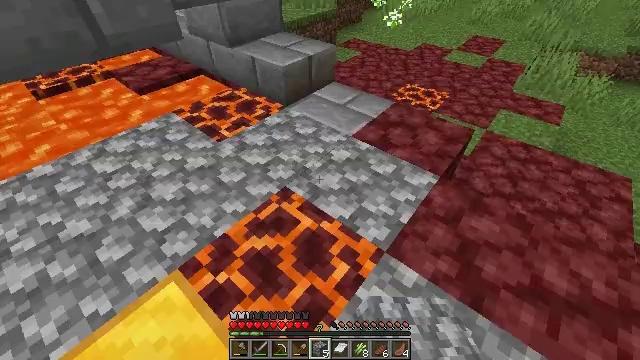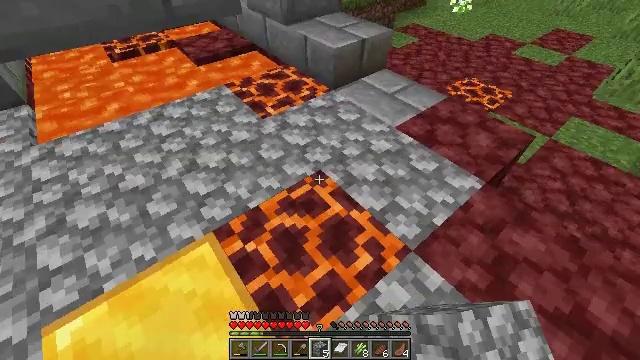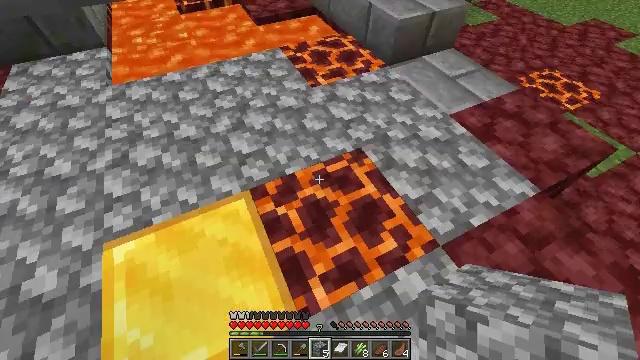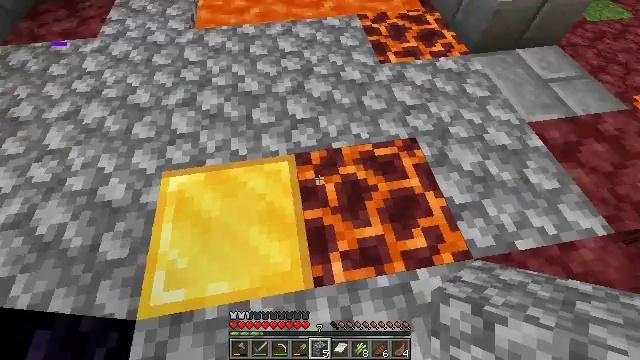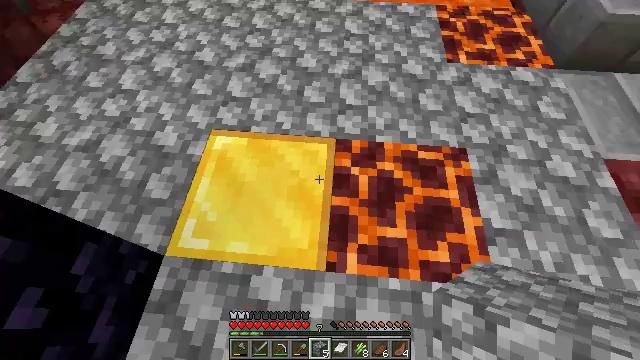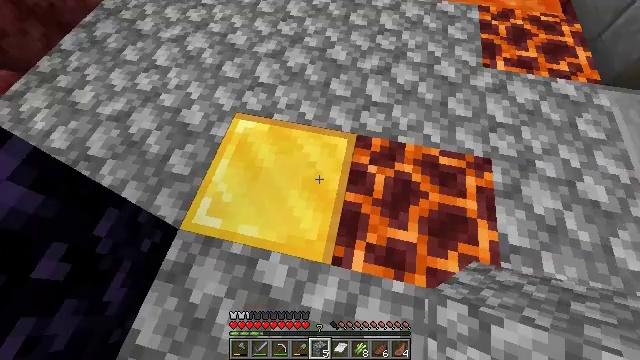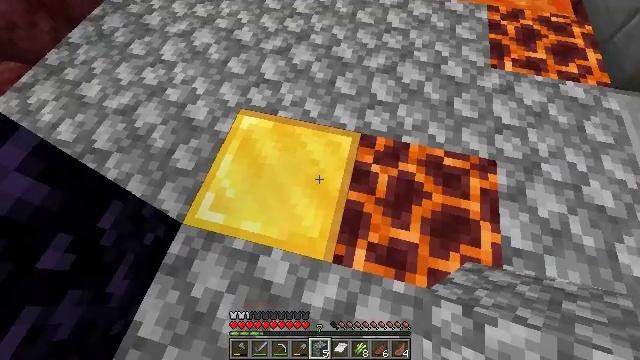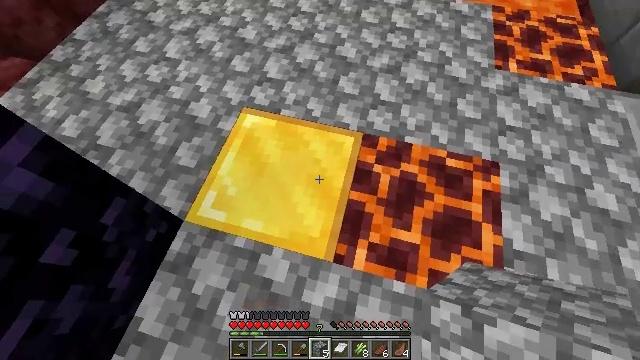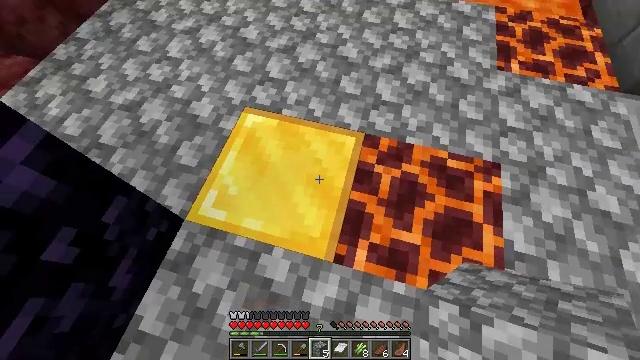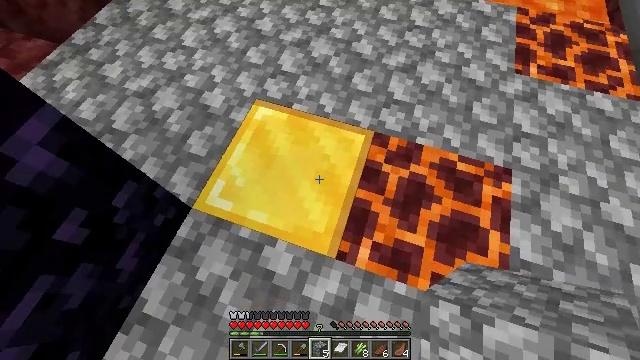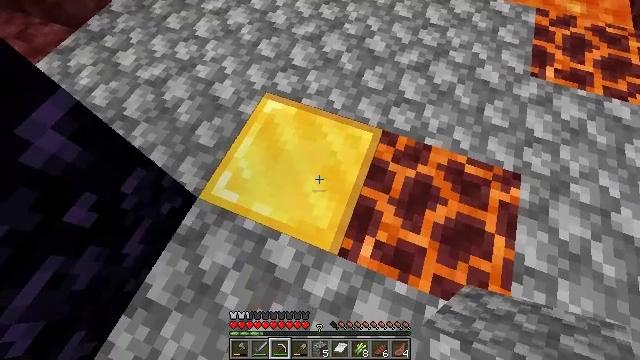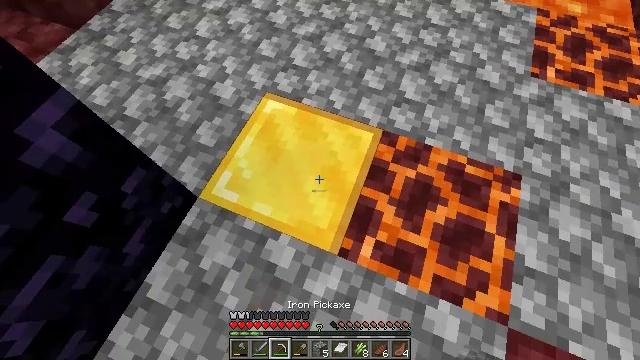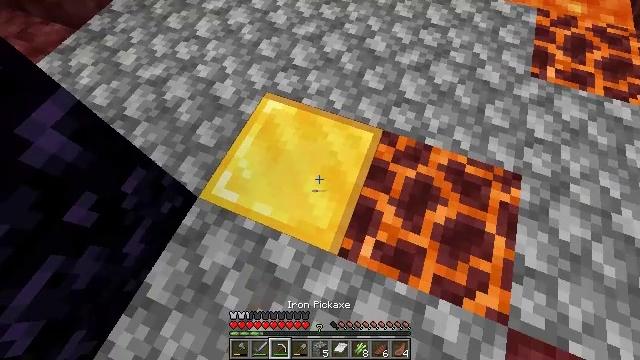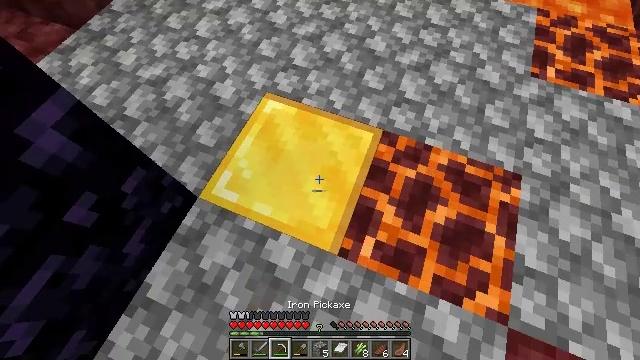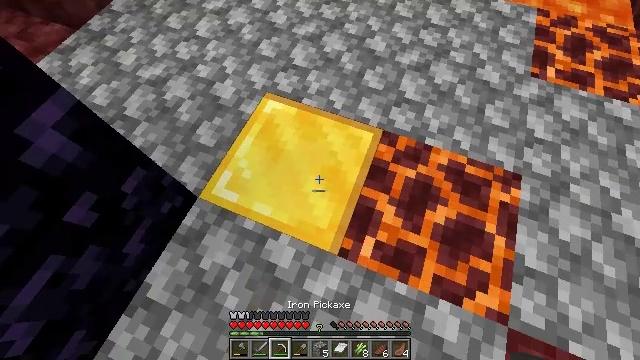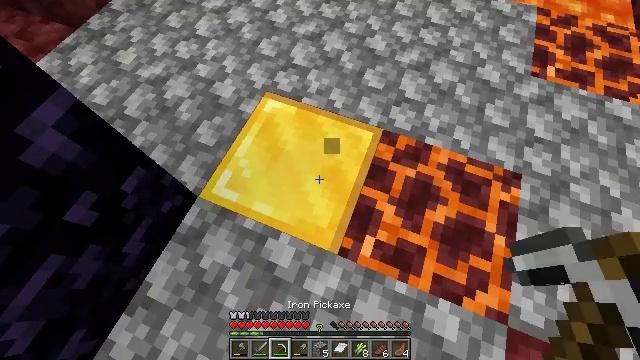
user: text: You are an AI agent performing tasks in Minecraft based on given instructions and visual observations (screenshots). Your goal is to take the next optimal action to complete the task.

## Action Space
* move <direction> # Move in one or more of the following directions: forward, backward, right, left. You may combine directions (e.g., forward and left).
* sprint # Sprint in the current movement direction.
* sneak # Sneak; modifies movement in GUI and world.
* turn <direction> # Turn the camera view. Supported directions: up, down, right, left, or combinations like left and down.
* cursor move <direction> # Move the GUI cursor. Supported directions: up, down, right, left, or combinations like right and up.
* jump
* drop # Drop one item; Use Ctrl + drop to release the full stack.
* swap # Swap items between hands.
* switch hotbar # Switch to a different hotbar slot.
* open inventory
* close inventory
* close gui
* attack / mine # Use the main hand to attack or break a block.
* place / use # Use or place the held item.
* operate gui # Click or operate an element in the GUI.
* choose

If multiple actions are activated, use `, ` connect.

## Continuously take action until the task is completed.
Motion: motion action
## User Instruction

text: Mine the gold block with a pickaxe.
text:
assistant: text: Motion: turn left and down
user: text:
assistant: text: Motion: turn left and down
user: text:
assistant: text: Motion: turn left and down
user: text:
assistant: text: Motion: turn left and down
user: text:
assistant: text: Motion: turn left and down
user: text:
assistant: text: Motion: turn left
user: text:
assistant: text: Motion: no_op
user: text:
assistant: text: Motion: no_op
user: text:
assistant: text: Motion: turn left
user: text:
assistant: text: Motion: turn left, switch to hotbar 3
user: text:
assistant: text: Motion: switch to hotbar 3
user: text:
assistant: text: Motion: switch to hotbar 3
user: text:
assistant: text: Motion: switch to hotbar 3
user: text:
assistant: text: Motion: no_op
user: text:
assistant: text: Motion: attack / mine
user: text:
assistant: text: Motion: attack / mine
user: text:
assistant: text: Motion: attack / mine
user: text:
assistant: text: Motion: attack / mine
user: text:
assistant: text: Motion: attack / mine
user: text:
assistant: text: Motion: attack / mine
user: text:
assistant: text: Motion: attack / mine
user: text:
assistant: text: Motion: turn left, attack / mine
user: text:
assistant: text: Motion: attack / mine
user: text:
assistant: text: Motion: attack / mine
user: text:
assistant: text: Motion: turn left, attack / mine
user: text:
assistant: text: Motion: attack / mine
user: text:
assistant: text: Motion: attack / mine
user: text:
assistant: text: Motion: attack / mine
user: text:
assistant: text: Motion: attack / mine
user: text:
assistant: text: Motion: attack / mine